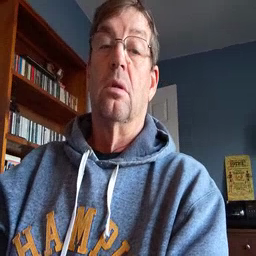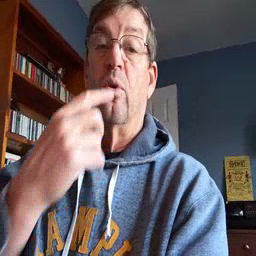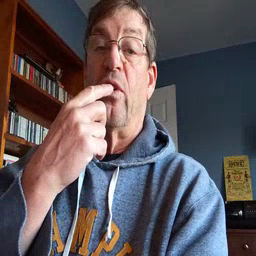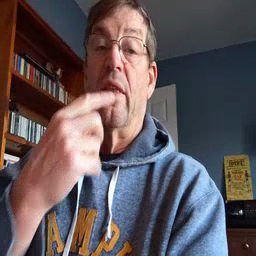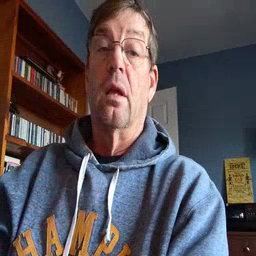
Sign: tooth